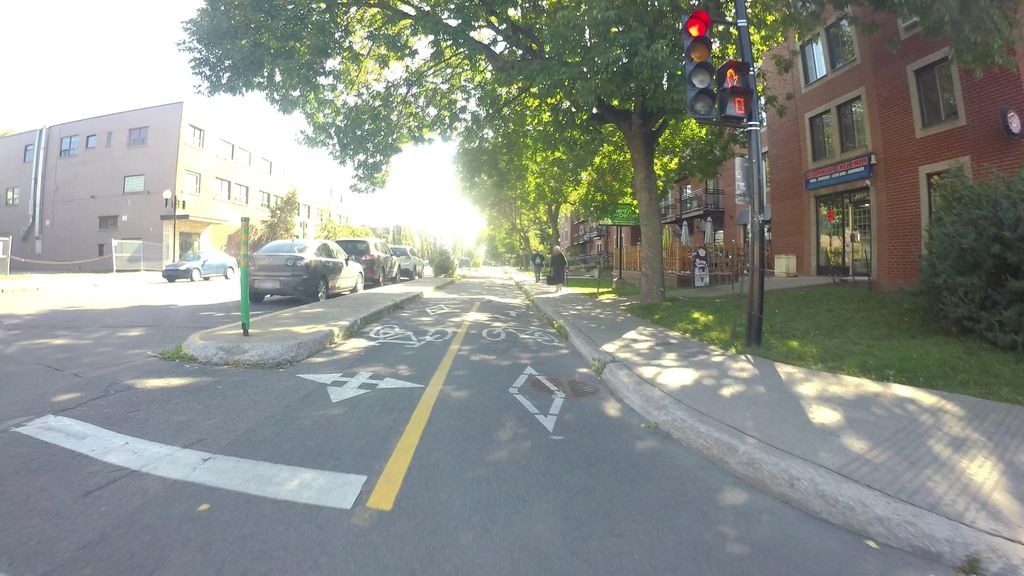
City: montreal